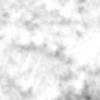
Label: no_change